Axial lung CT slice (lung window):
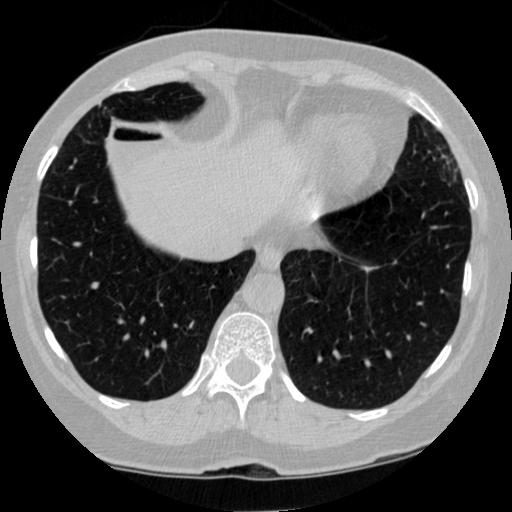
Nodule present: no